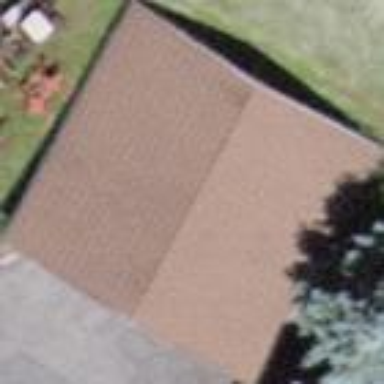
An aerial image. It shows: Garage building.